Interaction volume radius: 10 \u00c5
Interaction volume height: 20 \u00c5
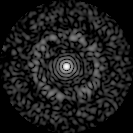
Disorder parameter: 0.8238